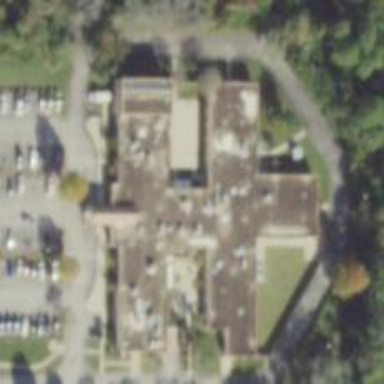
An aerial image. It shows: Hospital providing healthcare services.